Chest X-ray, AP view. Patient: 45 years old, sex M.
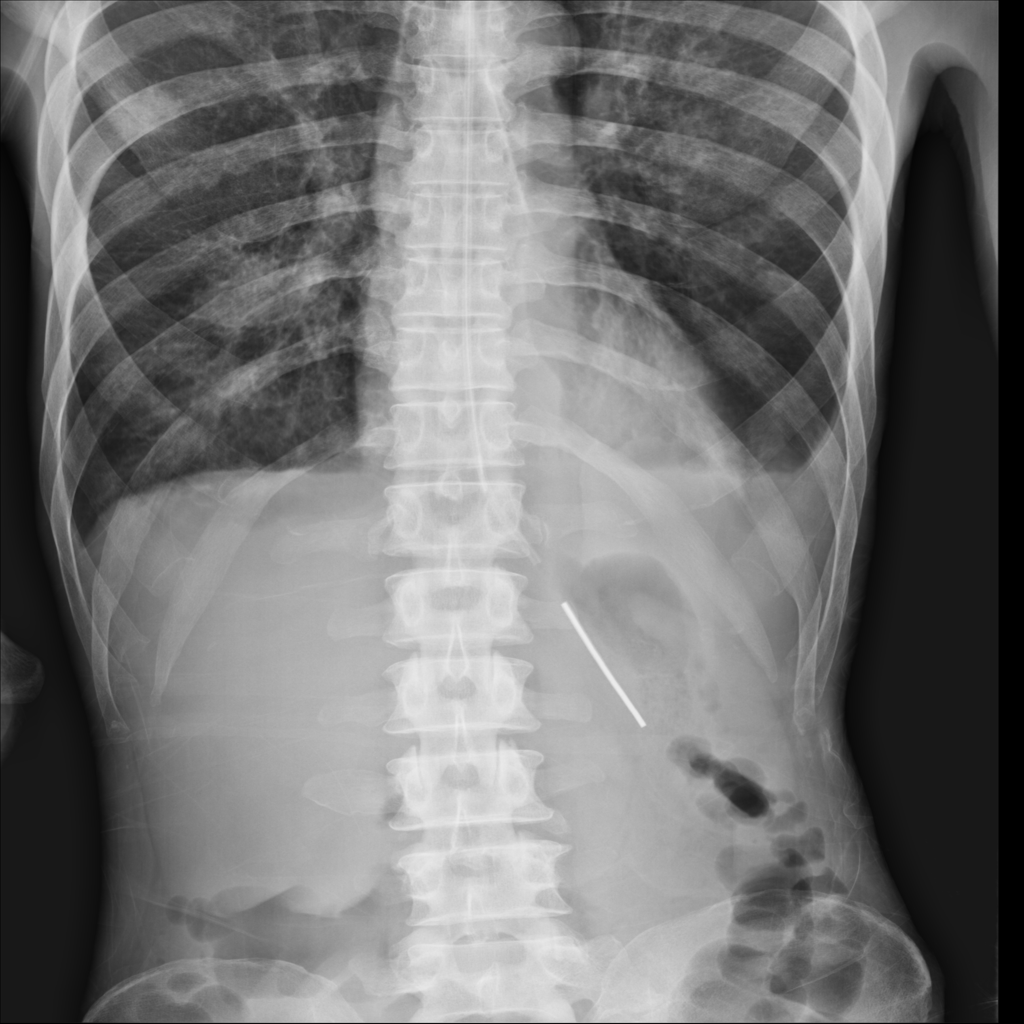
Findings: Infiltration